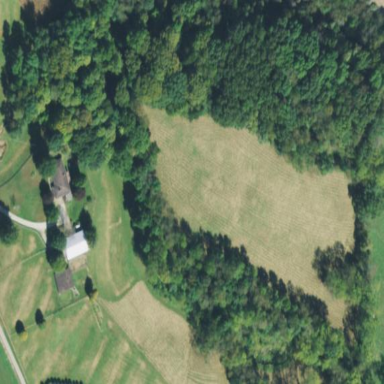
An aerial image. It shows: Beautiful woodland area.